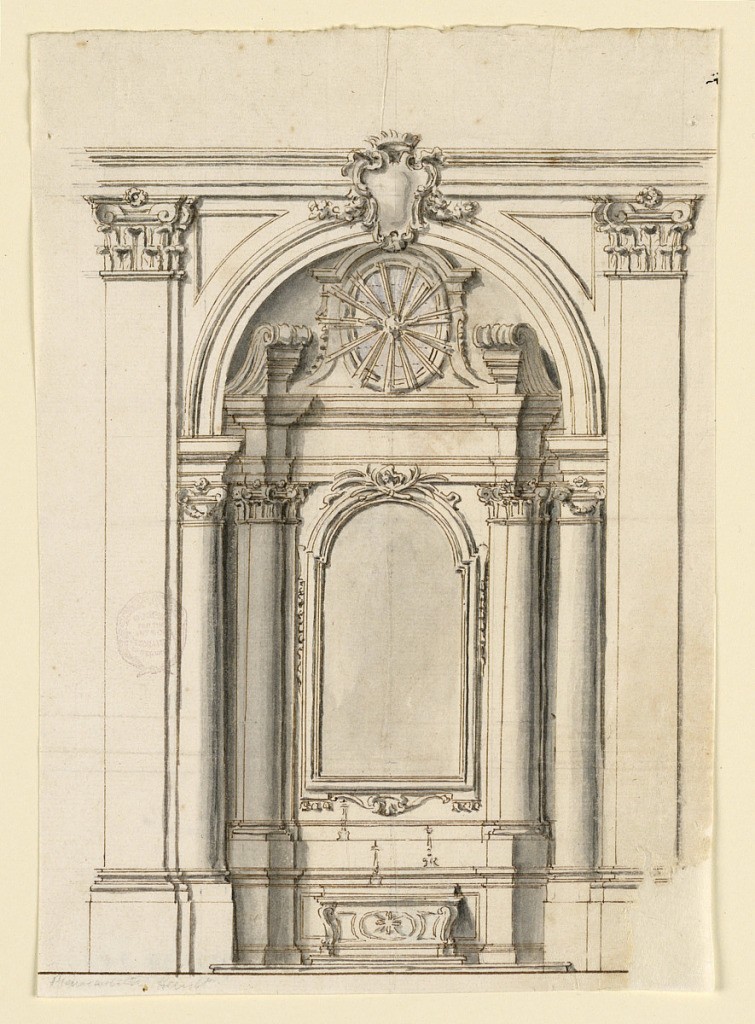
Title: Project for an altar in a side chapel
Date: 1725–1750
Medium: Pencil, pen, ink, brush and blue water colors on paper
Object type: Drawing
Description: Verticle composition of an altar. The backwall of the chapel is framed by the lower part of the bay of the main nave of the church with two pilasters supporting the entablature. The entrance arc is supported by two shorter columns. There is a eustachian above with a crown in front of two festoons. Groups of pilastars and columns support the entablature of the altar. A window is included in the center with the Dove of the Spirit in front of it.